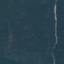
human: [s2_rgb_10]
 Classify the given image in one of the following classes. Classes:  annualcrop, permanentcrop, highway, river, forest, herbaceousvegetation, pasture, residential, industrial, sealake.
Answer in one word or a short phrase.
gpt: Forest